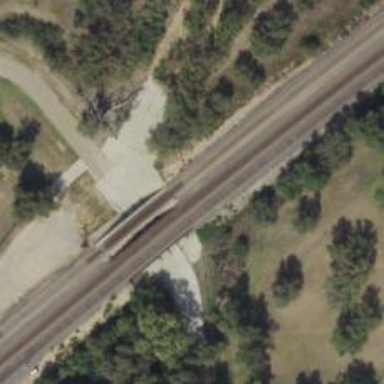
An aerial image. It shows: Railway bridge.